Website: walmart
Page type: account-selection
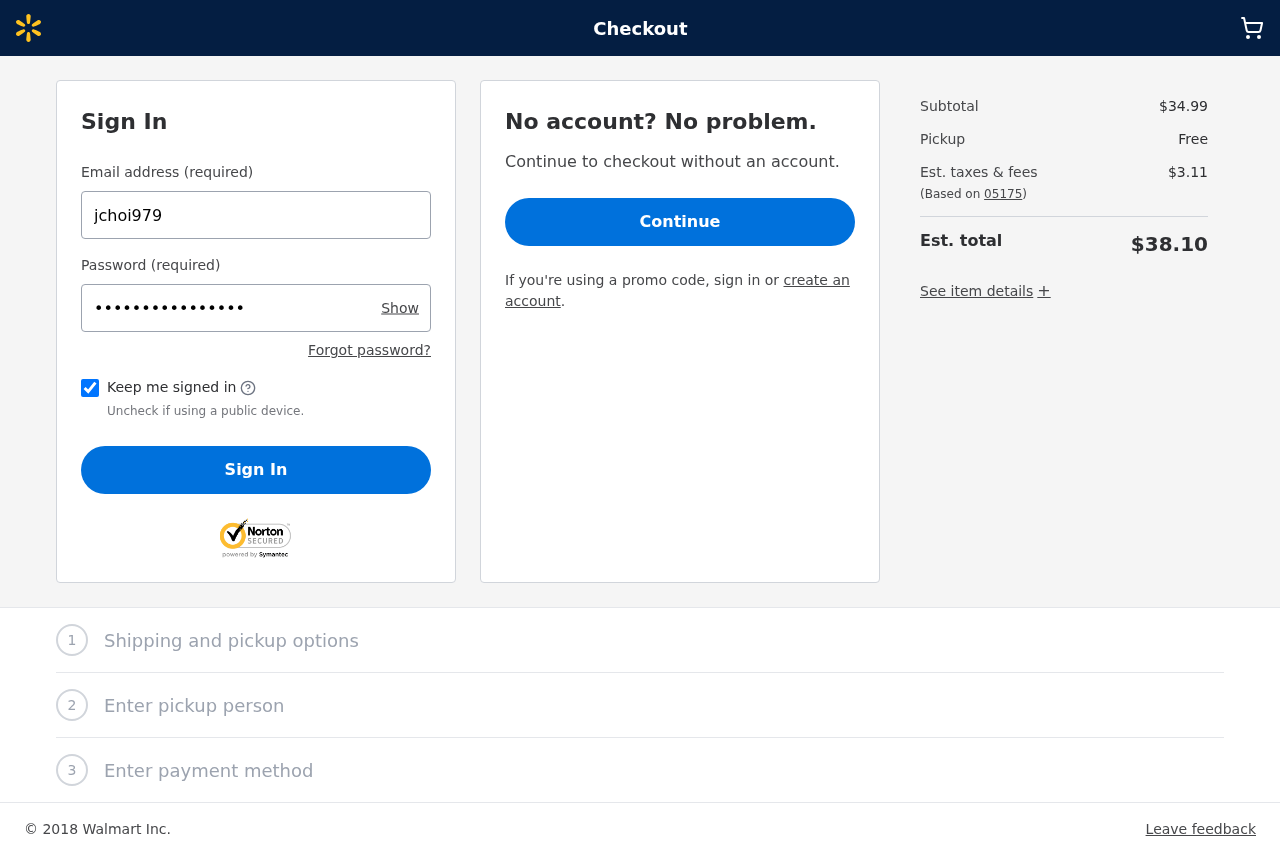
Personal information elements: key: PII_LOGIN_USERNAME
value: jchoi979
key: PII_POSTCODE
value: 05175
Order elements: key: ORDER_SUBTOTAL
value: $34.99
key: ORDER_TAX
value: $3.11
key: ORDER_TOTAL
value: $38.10